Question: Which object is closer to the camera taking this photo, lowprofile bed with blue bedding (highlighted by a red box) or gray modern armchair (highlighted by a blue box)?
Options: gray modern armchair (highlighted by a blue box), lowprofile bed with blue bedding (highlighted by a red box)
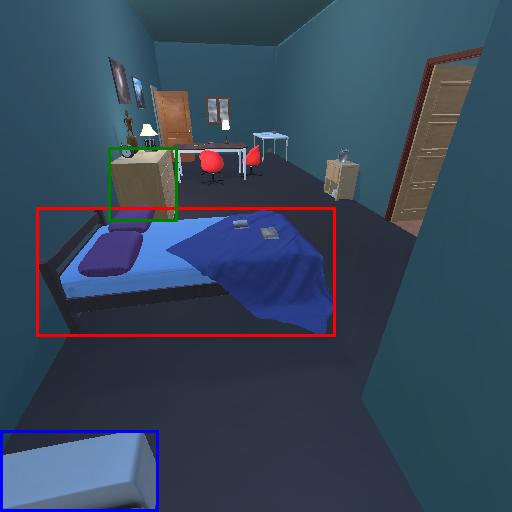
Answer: gray modern armchair (highlighted by a blue box)